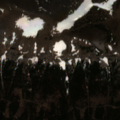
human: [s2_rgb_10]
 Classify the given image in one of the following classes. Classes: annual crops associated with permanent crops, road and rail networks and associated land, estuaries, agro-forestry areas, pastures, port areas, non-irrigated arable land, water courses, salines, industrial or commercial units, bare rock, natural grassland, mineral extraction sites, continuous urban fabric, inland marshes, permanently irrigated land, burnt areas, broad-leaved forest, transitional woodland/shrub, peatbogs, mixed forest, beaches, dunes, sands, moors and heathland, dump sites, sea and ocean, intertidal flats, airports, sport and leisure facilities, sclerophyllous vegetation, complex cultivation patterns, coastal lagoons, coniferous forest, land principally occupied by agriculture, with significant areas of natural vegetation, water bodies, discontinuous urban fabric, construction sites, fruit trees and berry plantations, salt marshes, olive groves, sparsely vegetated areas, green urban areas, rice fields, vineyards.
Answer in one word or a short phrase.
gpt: coniferous forest, natural grassland, bare rock